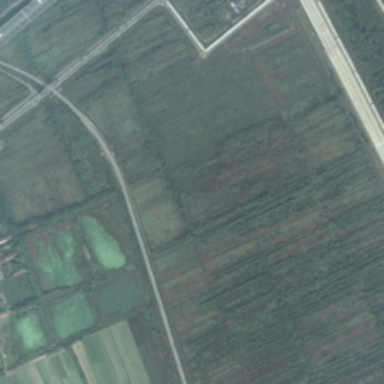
A small village is in the center of a farmland which is radial .